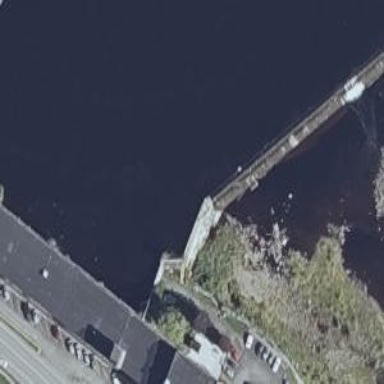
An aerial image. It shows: Dam across waterway.